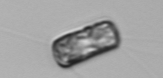
Label: Thalassiosira